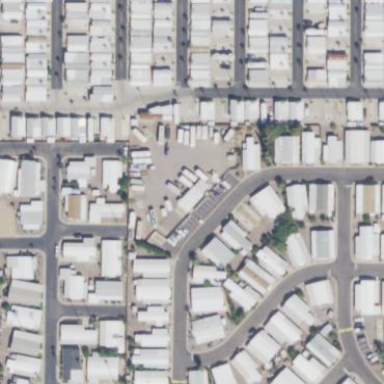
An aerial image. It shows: RV storage facility.